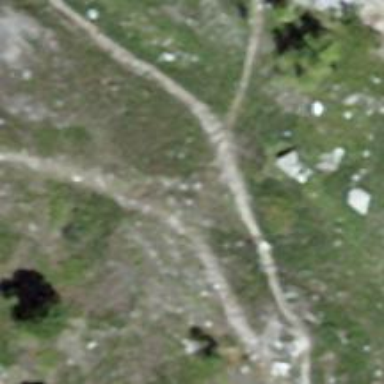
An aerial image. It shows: Path.